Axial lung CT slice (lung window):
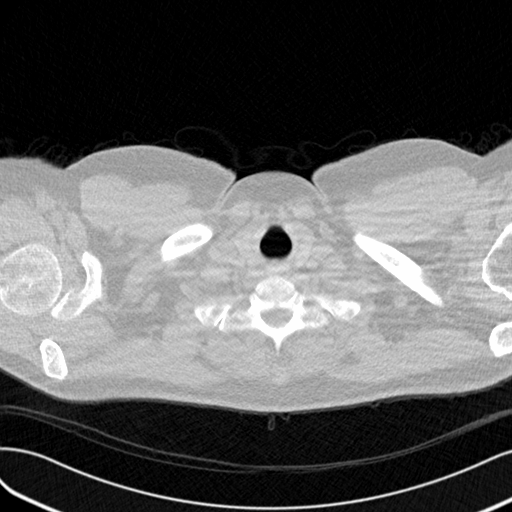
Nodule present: no